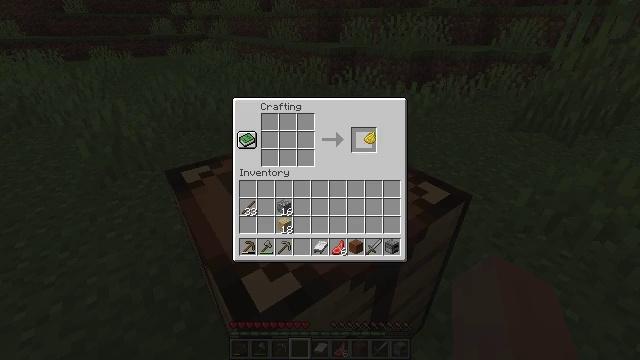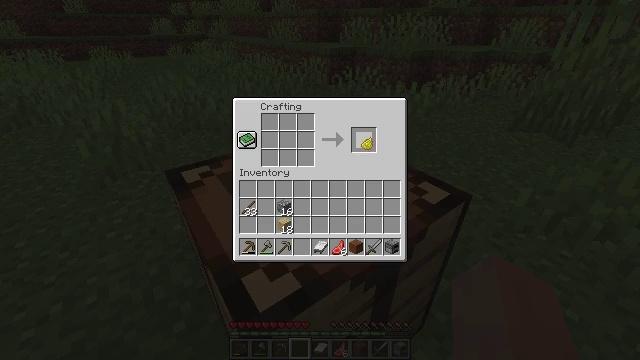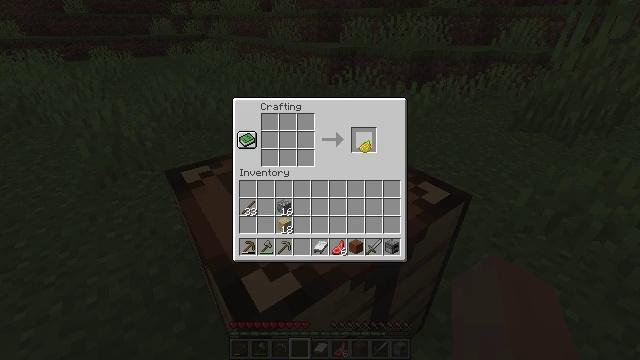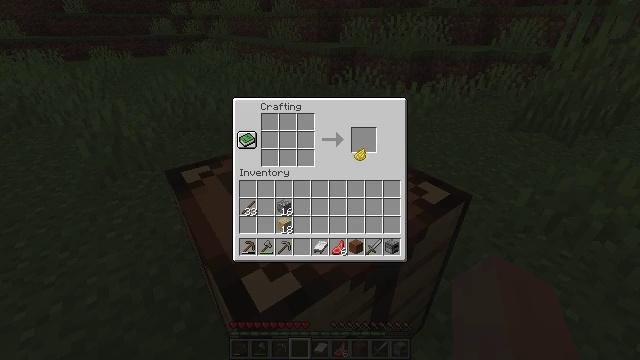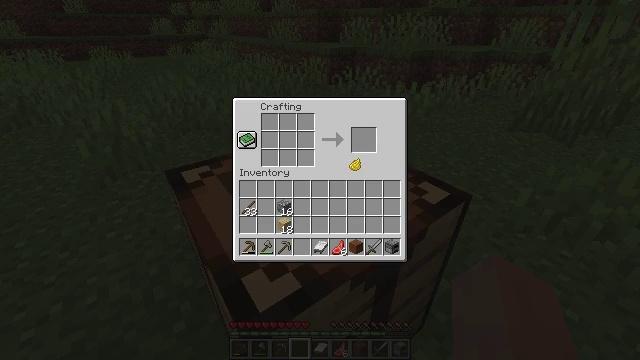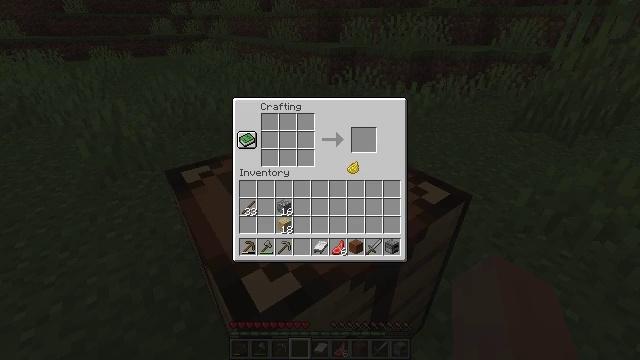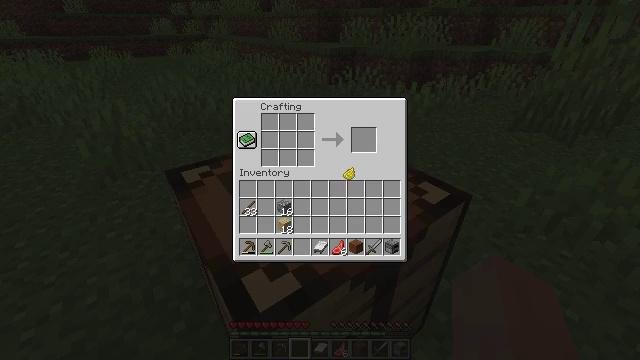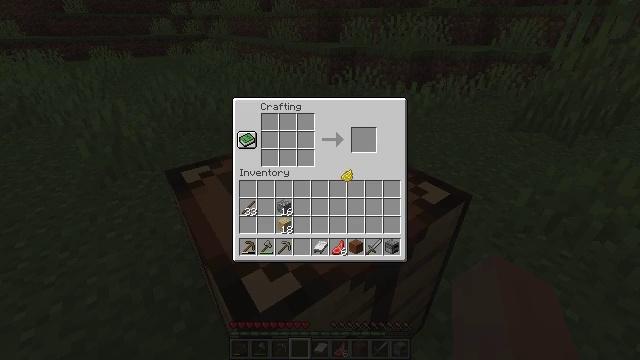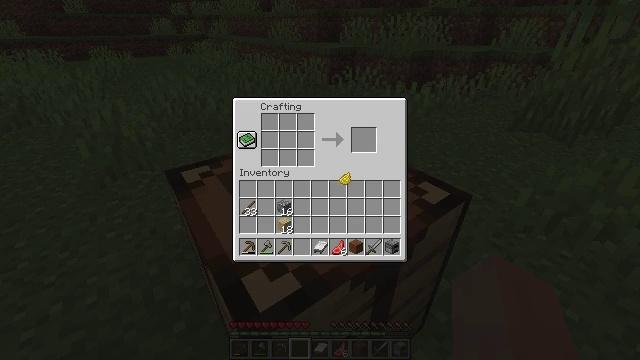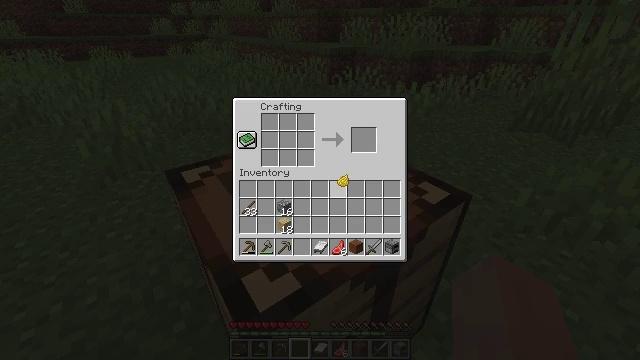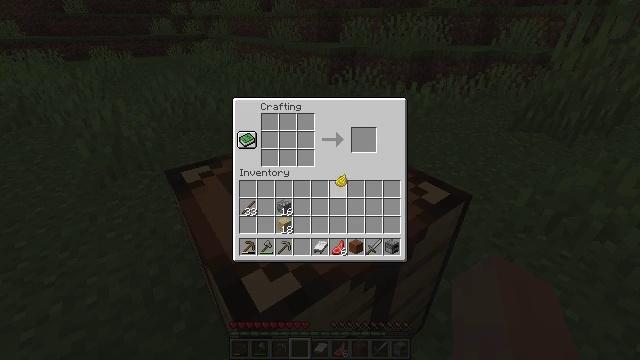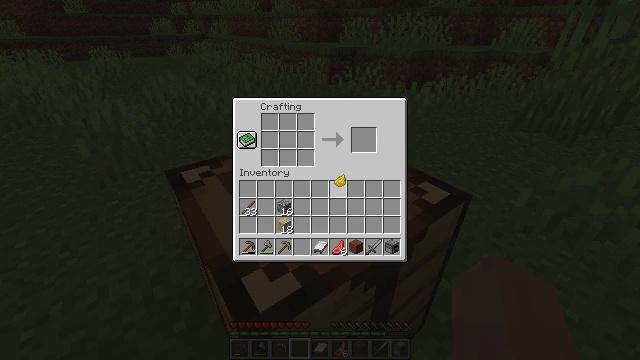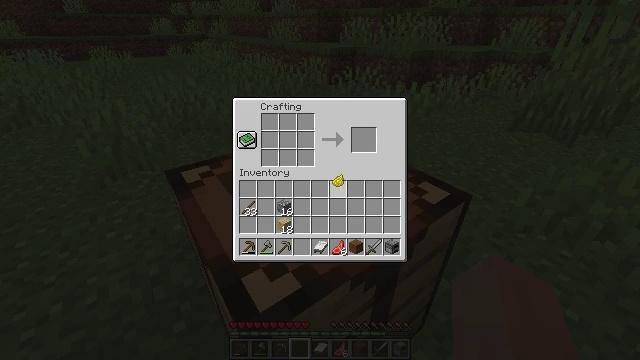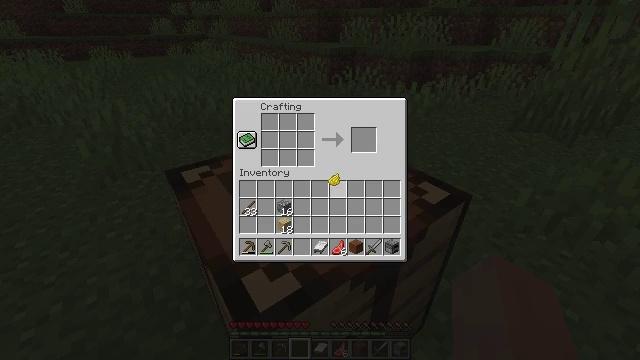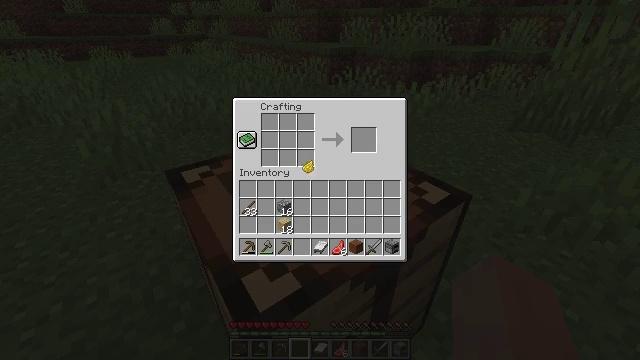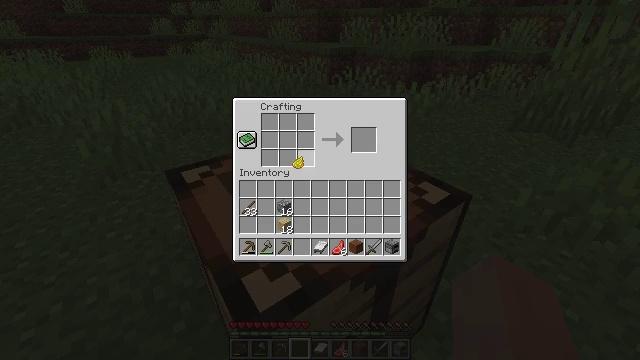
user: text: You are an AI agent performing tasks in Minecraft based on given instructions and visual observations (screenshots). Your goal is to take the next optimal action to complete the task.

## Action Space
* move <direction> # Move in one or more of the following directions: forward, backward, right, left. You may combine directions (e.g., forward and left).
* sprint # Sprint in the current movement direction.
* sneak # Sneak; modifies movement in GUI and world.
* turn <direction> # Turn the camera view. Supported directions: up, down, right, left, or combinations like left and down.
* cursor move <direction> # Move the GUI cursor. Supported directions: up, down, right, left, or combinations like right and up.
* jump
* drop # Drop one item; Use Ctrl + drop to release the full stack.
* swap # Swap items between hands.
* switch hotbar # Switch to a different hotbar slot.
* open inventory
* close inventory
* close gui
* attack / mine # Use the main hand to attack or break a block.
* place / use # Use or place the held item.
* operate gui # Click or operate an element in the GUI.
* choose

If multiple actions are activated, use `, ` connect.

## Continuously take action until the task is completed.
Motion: motion action
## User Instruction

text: Craft a yellow bed with yellow wool and planks.
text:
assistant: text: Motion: open gui
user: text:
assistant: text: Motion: no_op
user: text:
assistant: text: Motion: cursor move down
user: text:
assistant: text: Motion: cursor move down
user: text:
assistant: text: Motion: no_op
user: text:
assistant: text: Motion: no_op
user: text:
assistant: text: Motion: no_op
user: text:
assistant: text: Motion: no_op
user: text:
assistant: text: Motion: no_op
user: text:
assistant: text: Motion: no_op
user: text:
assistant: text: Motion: no_op
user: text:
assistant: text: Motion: no_op
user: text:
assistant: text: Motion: no_op
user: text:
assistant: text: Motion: cursor move left and up
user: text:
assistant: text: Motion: cursor move left
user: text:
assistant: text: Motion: no_op
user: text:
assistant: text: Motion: no_op
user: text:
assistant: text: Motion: no_op
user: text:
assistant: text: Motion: no_op
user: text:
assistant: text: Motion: no_op
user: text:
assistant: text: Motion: no_op
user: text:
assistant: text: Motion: no_op
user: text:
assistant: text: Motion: no_op
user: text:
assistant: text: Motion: no_op
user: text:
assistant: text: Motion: no_op
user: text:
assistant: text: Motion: no_op
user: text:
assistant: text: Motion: no_op
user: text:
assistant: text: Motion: no_op
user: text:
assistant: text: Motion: no_op
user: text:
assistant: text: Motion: no_op